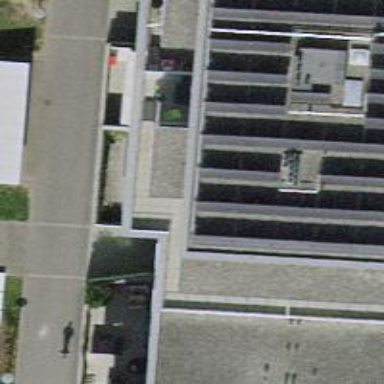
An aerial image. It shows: Solar power generator located on the roof. It is solar thermal collector.